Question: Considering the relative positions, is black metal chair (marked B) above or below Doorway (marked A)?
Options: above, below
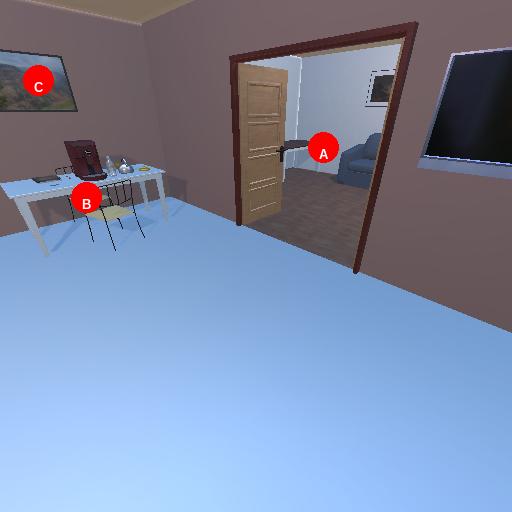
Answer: above